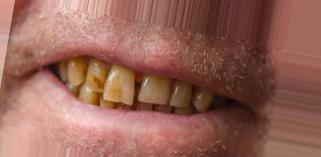
Condition: Tooth Discoloration